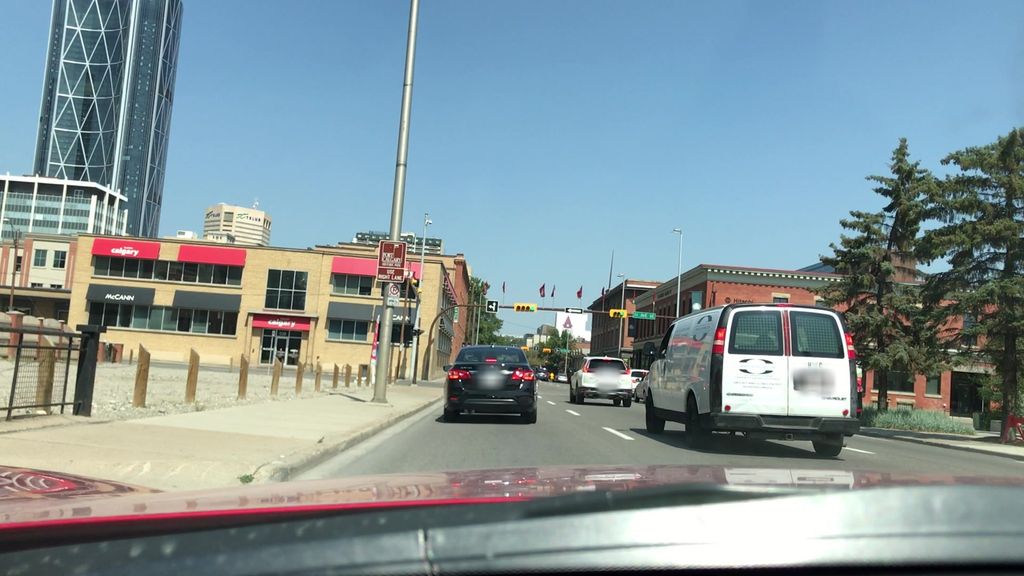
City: calgary